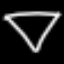
Label: diamond